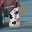
Label: 8